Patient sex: M
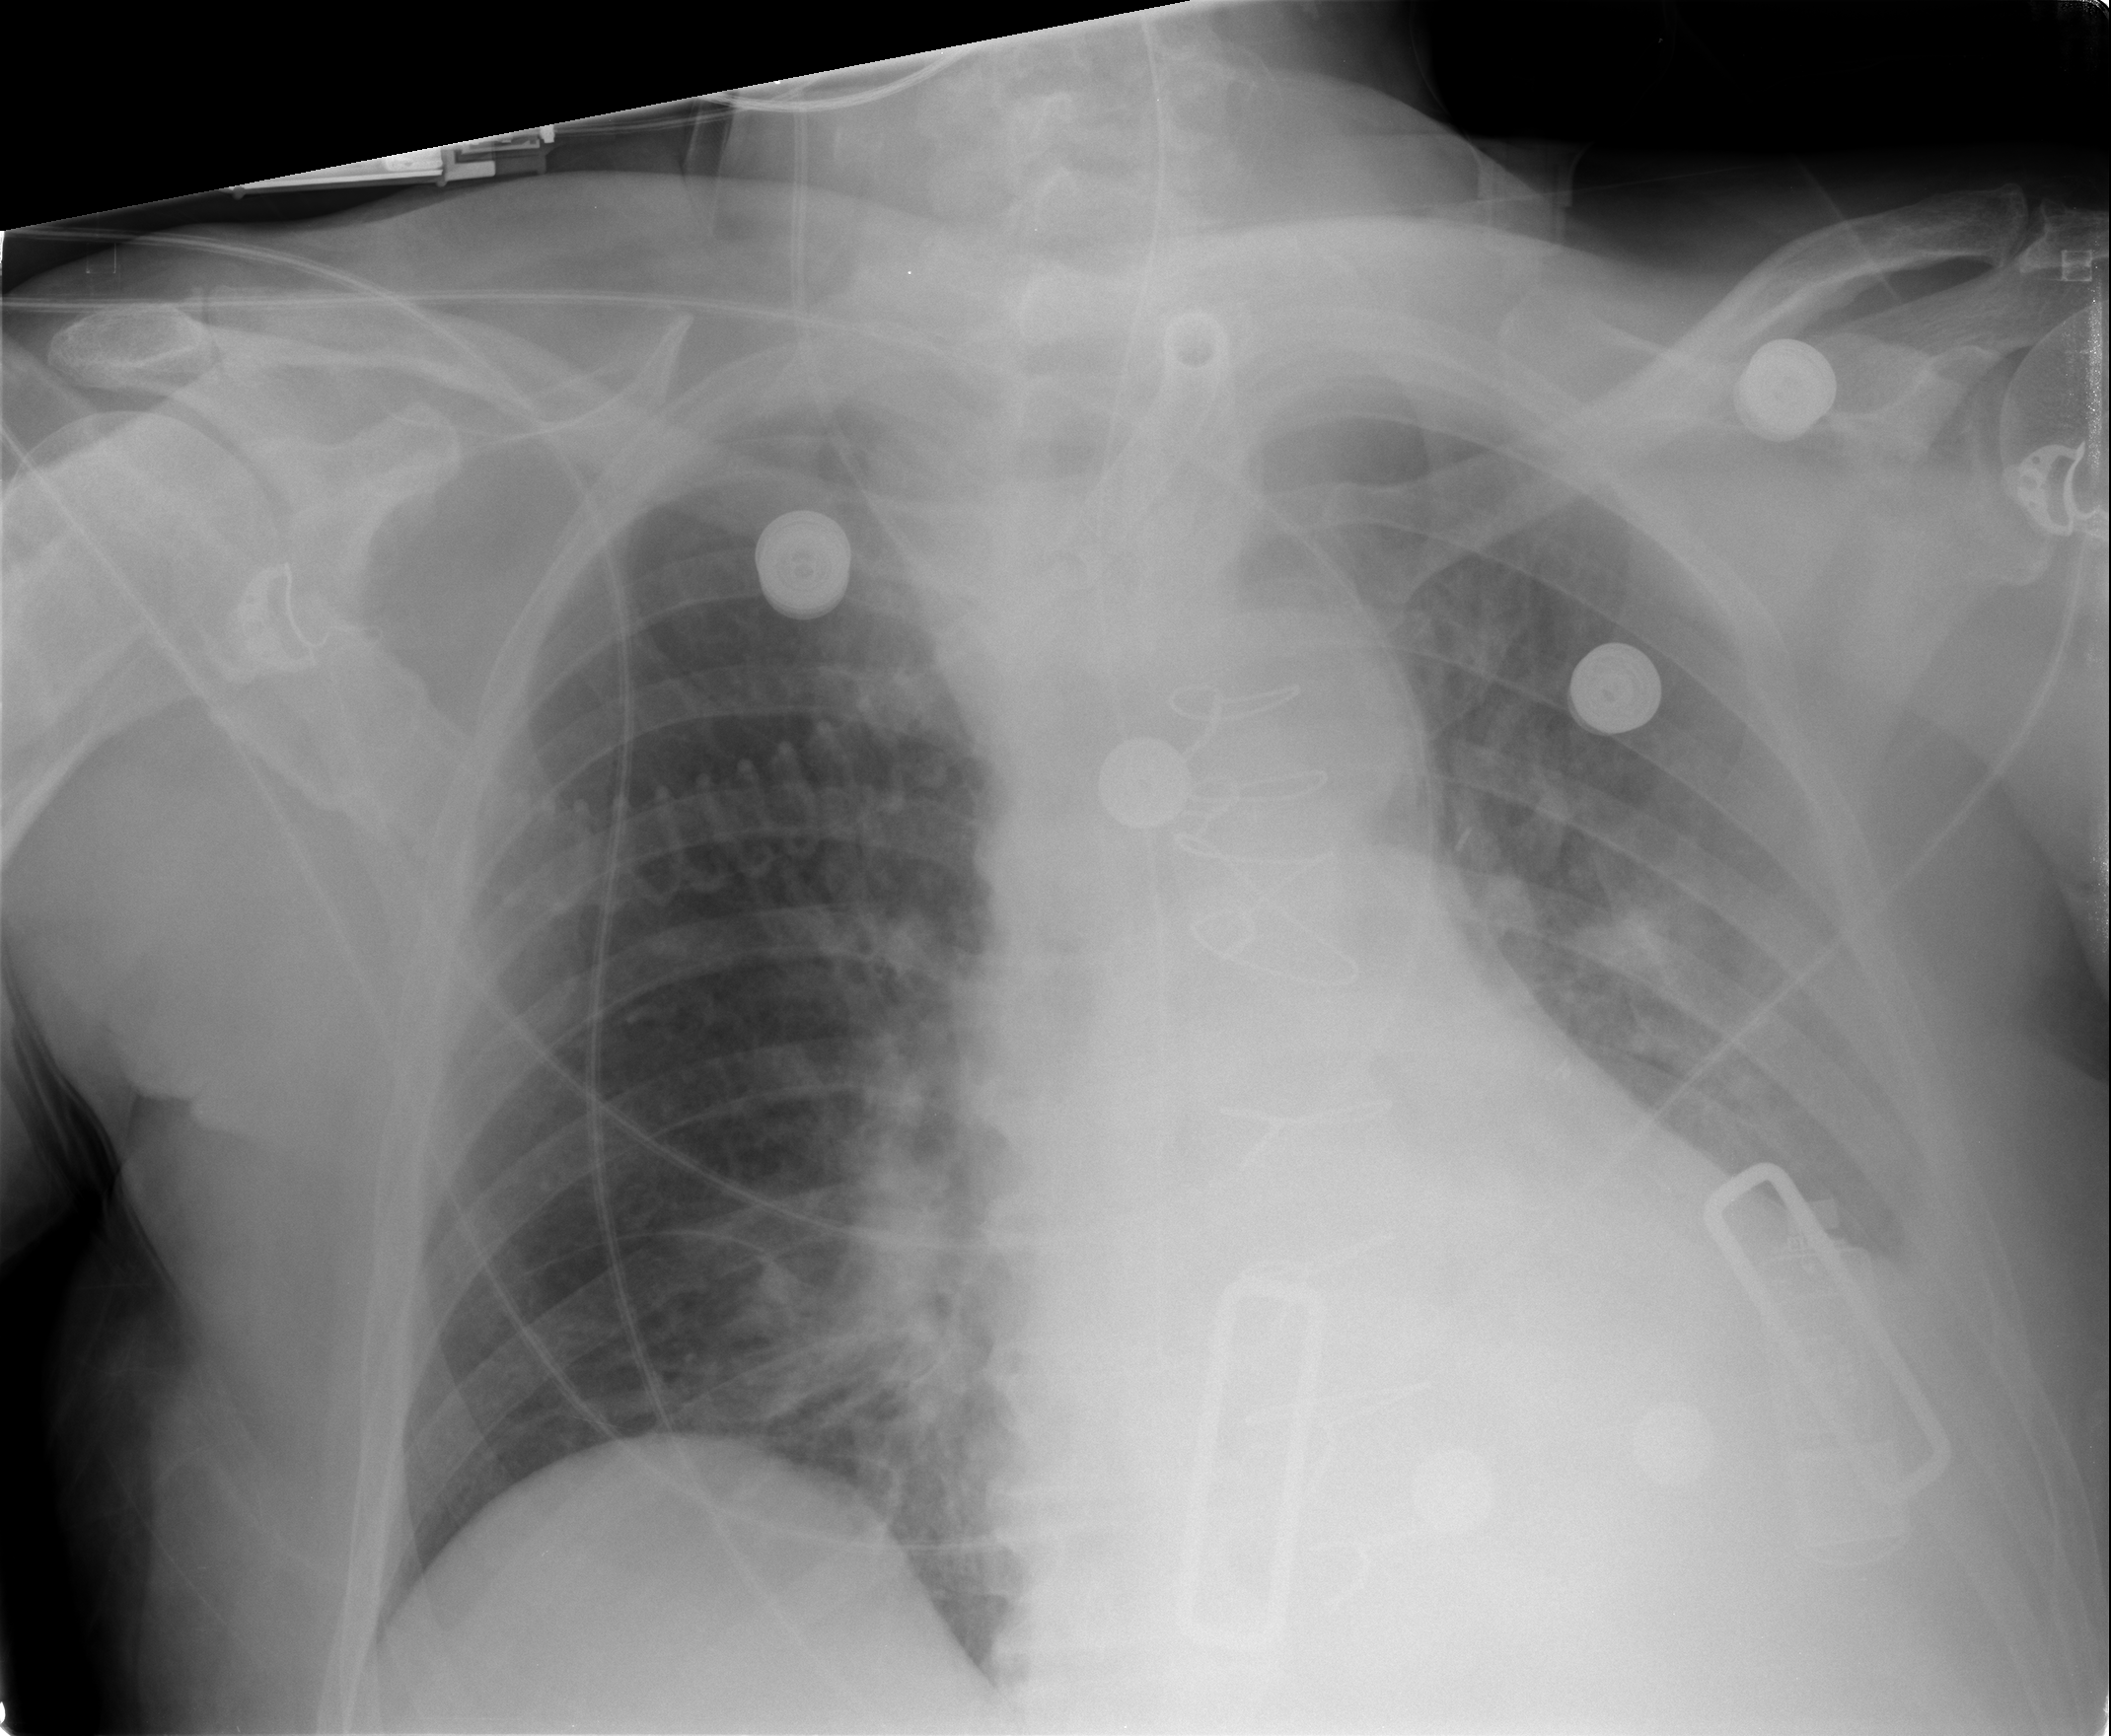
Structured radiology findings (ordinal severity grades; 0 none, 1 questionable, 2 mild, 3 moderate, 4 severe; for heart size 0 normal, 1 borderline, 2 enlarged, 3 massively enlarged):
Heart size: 0
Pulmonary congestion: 2
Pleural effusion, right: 0
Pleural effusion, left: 2
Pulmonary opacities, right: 2
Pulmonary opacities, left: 0
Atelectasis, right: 1
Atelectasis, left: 2